Question: I have a fairly unique situation and I'd like some insight. I have no programming background so I figured I'd turn here.
I have a bunch of folders. Inside each of those folders is another folder. Inside that folder is a few files.
These files are named with some gibberish letters and numbers, then the characters "" (no quotes), and finally the name i'd like to use as the new suffix.
I would like to take that top tier foldername and make it the prefix and the above mentioned suffix to create "prefix - suffix" for each new filename.
My first thought was to do this via VBS, but again, I'm unfamiliar. Can someone shine some light or provide a script? Assuming its not too much of a hassle.
An example of what I have and what I'm looking for:

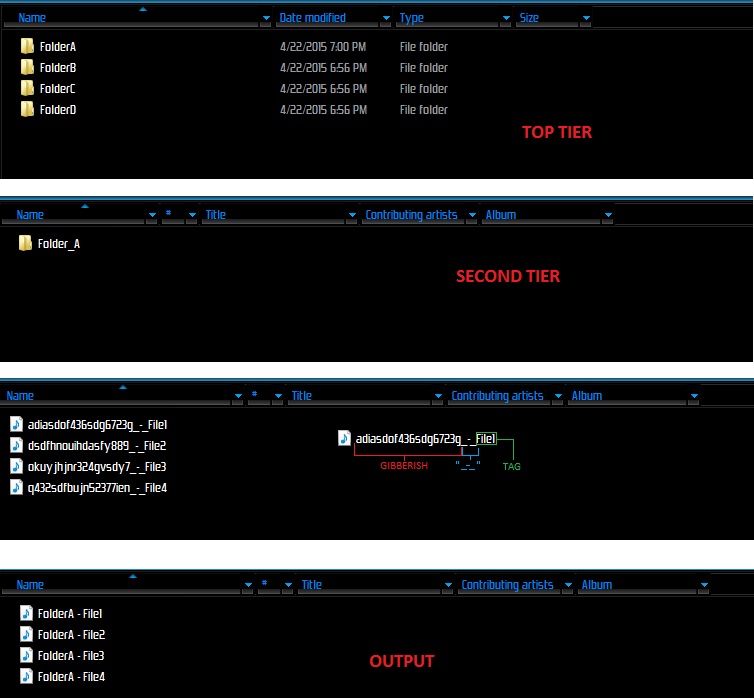
Answer: Give a try for this vbscript :
'''
Option Explicit
Dim File,MyRootFolder,RootFolder,Prefix,Suffix
MyRootFolder = Browse4Folder
Call Scan4File(MyRootFolder)
MsgBox "Script Done !",VbInformation,"Script Done !"
'**************************************************************************
Function GetTheParent(DriveSpec)
Dim fso
Set fso = CreateObject("Scripting.FileSystemObject")
GetTheParent = fso.GetParentFolderName(Drivespec)
End Function
'**************************************************************************
Function StripPathFolder(Path)
Dim arrStr : arrStr = Split(Path,"")
StripPathFolder = arrStr(UBound(arrStr))
End Function
'**************************************************************************
Function StripPathFile(Path)
Dim arrStr : arrStr = Split(Path,"-")
StripPathFile = Replace(arrStr(UBound(arrStr)),"_","-")
End Function
'**************************************************************************
Function Browse4Folder()
Dim objShell,objFolder,Message
Message = "Please select a folder in order to scan into it and its subfolders to rename files"
Set objShell = CreateObject("Shell.Application")
Set objFolder = objShell.BrowseForFolder(0,Message,0,0)
If objFolder Is Nothing Then
Wscript.Quit
End If
Browse4Folder = objFolder.self.path
End Function
'**********************************************************************************************
Function Scan4File(Folder)
Dim fso,objFolder,arrSubfolders,File,SubFolder,NewFileName
Set fso = CreateObject("Scripting.FileSystemObject")
Set objFolder = fso.GetFolder(Folder)
Set arrSubfolders = objFolder.SubFolders
For Each File in objFolder.Files
RootFolder = GetTheParent(GetTheParent(File))
Prefix = StripPathFolder(RootFolder)
Suffix = StripPathFile(File)
NewFileName = Prefix & Suffix
'MsgBox Prefix,Vbinformation,Prefix
'MsgBox Suffix,Vbinformation,Suffix
'MsgBox "New File Name ==> " & NewFileName,Vbinformation,Prefix & Suffix
Call RenameFile(File,NewFileName)
Next
For Each SubFolder in objFolder.SubFolders
Call Scan4File(SubFolder)
Next
End Function
'**********************************************************************
Sub RenameFile(File1,File2)
Dim Ws,Command,Execution
Set Ws = CreateObject("WScript.Shell")
Command = "Cmd /c Ren "& DblQuote(File1) &" "& DblQuote(File2) &""
Execution = Ws.Run(Command,0,False)
End Sub
'**********************************************************************
Function DblQuote(Str)
DblQuote = Chr(34) & Str & Chr(34)
End Function
'**********************************************************************
'''